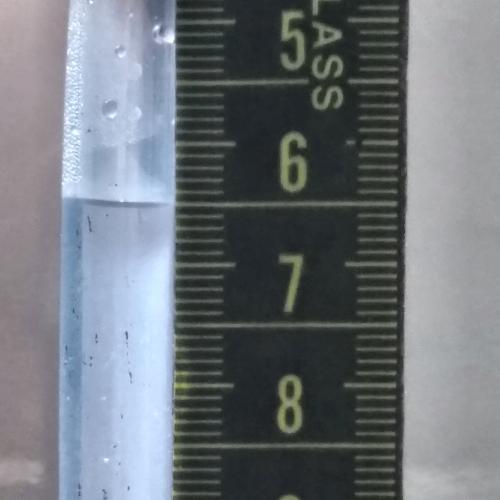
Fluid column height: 6.5 cm